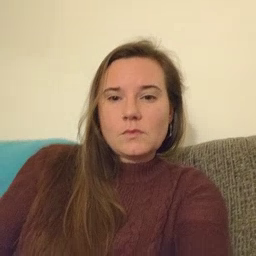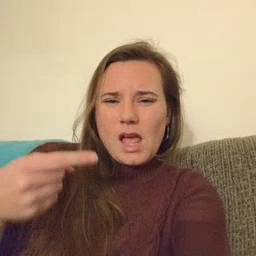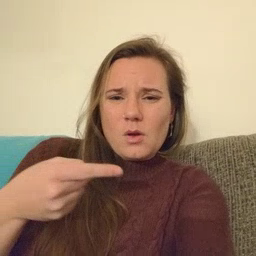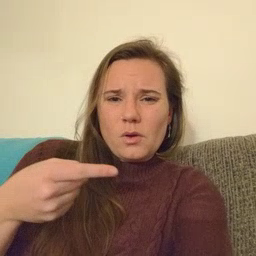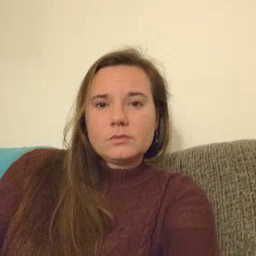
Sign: owie